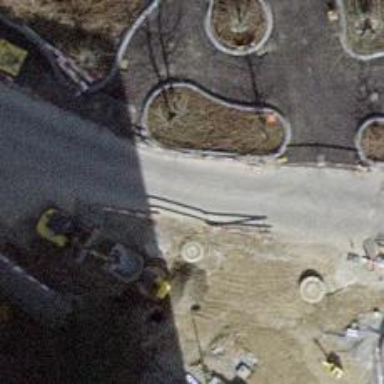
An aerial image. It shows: Asphalt road in living street.